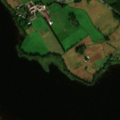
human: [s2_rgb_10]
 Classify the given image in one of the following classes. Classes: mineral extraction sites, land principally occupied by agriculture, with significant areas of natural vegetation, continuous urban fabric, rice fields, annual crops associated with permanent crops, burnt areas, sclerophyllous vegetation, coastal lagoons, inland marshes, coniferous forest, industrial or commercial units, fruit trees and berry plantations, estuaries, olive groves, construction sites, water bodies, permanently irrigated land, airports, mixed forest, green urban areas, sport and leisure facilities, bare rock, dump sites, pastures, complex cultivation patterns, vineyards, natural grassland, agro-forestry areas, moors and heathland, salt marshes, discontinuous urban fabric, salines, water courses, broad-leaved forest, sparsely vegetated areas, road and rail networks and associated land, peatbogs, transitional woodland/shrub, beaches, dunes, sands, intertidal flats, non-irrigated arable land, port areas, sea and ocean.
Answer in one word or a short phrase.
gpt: non-irrigated arable land, mixed forest, transitional woodland/shrub, water bodies